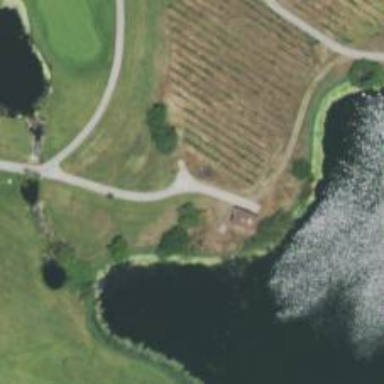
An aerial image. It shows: This footway belongs to the Eagle Vines Golf Course.